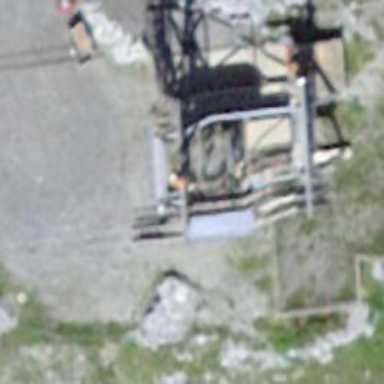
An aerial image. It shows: Pylon used for aerialway.